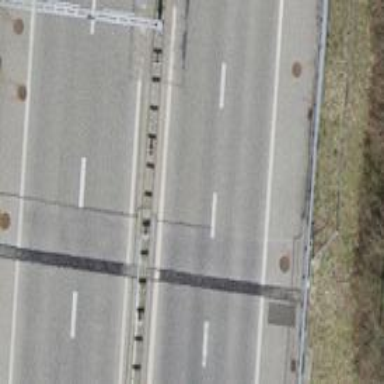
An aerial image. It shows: Motorway link bridge.